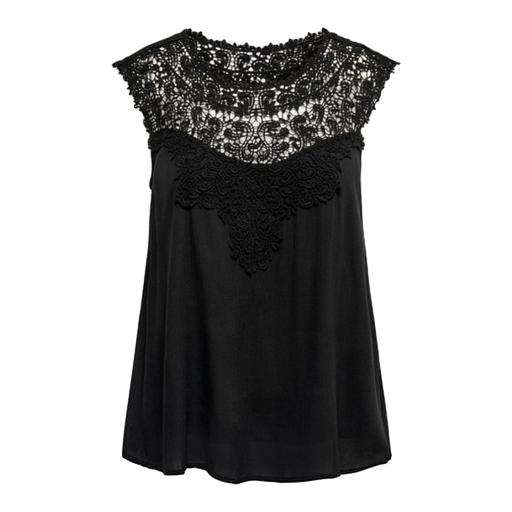
black lace-accented top, black sleeveless lace blouse, black lace-yoke jersey t-shirt, white background